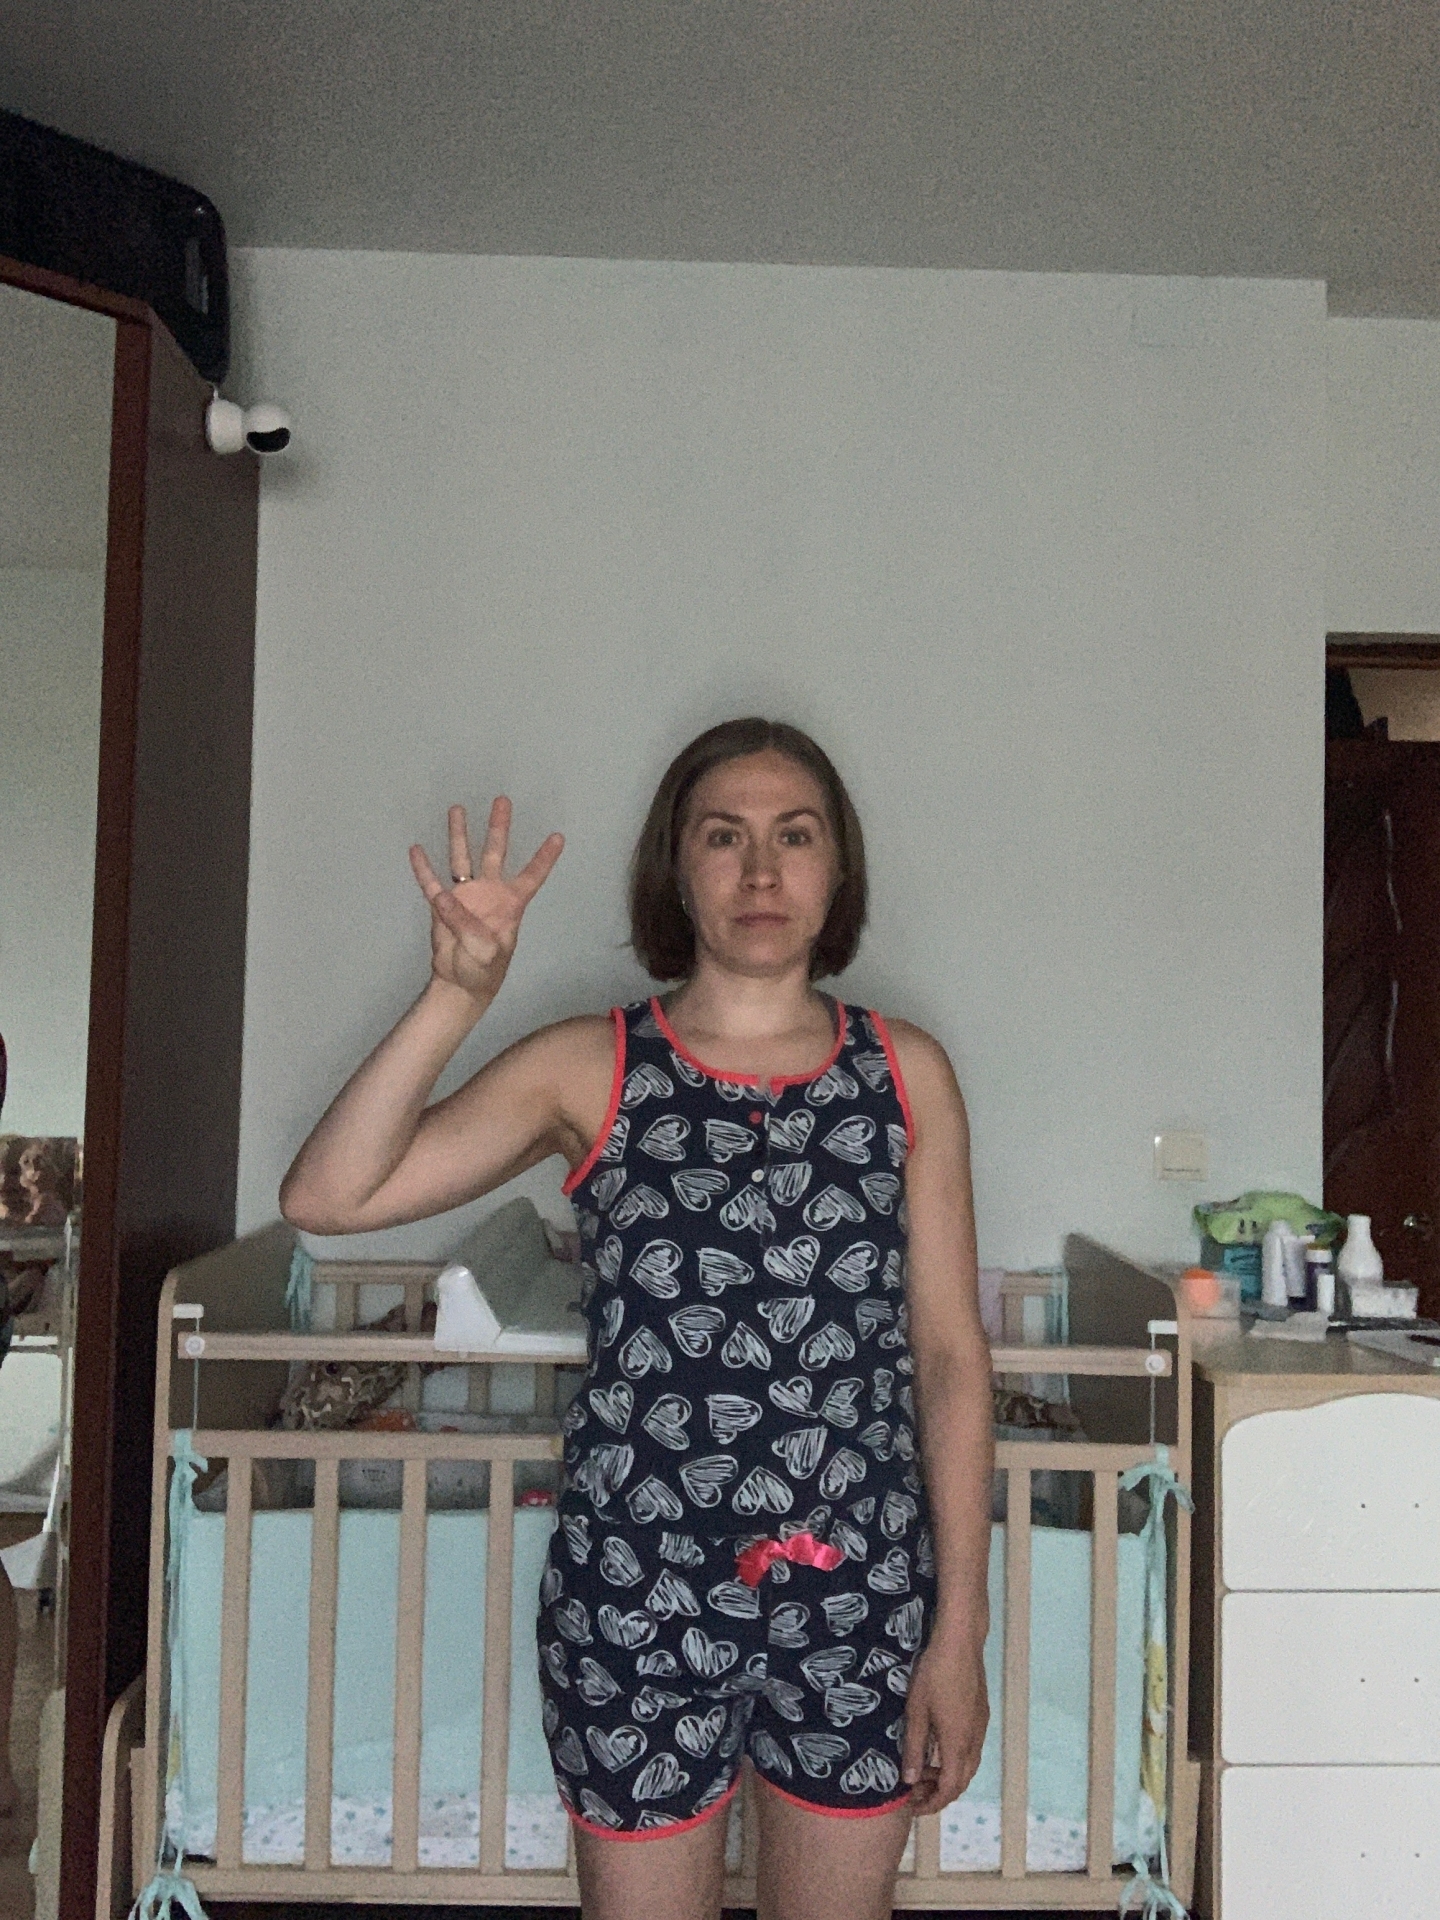
Label: noise